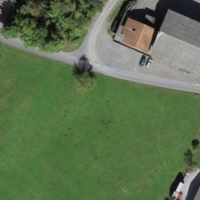
EUNIS habitat code: 24
Species observed at this site:
Quercus robur